Field crop: maize
Growth stage: 2
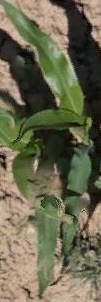
Species: maize